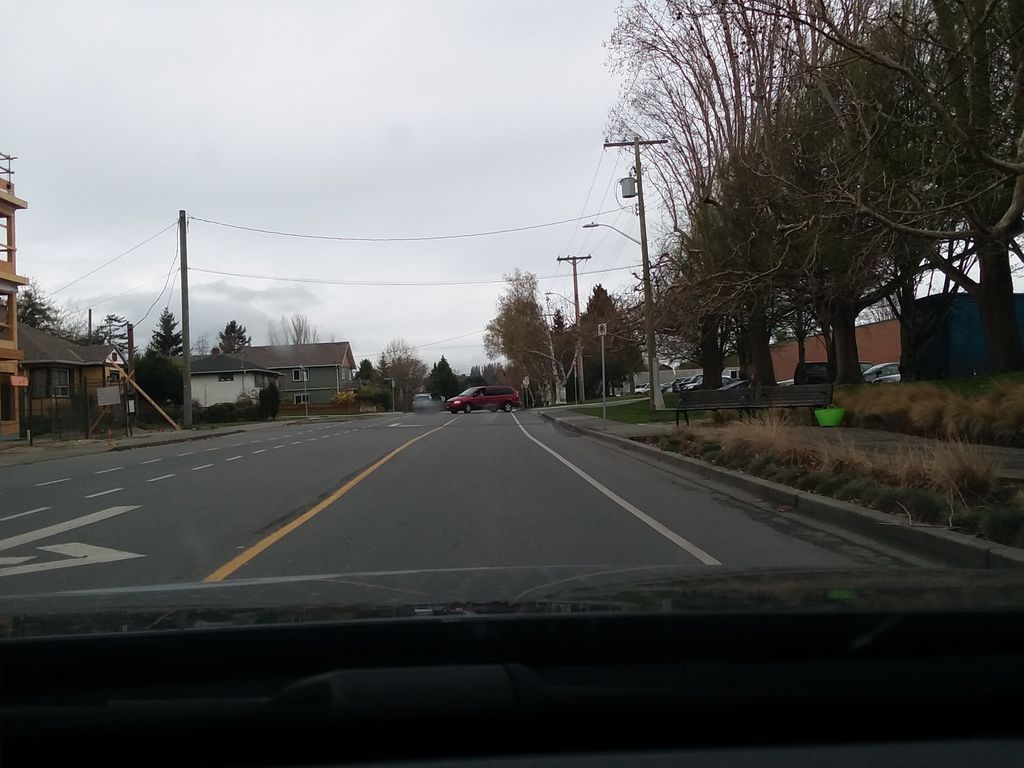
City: victoria